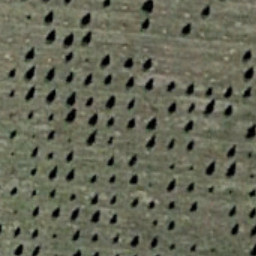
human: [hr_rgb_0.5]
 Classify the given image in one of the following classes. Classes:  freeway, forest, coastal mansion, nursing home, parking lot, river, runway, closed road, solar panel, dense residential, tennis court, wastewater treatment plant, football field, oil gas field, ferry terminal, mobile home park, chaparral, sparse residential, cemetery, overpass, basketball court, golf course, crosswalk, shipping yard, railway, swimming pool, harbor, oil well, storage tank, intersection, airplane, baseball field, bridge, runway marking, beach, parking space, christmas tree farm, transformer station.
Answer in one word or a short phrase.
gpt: christmas tree farm